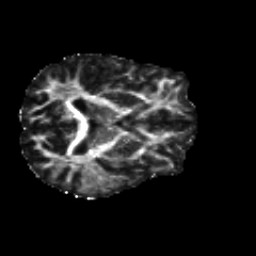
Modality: FA
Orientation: axial
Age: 27
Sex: male
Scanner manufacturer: siemens
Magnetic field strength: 3 T
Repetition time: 8.8 s
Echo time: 0.085 s